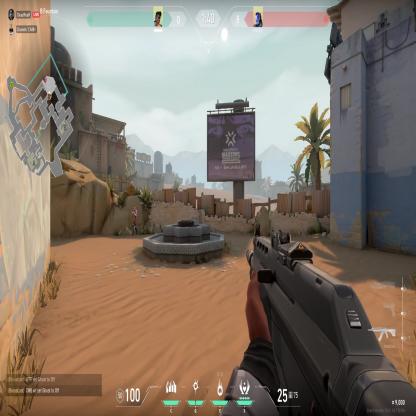
Label: enemy